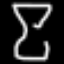
Label: hourglass